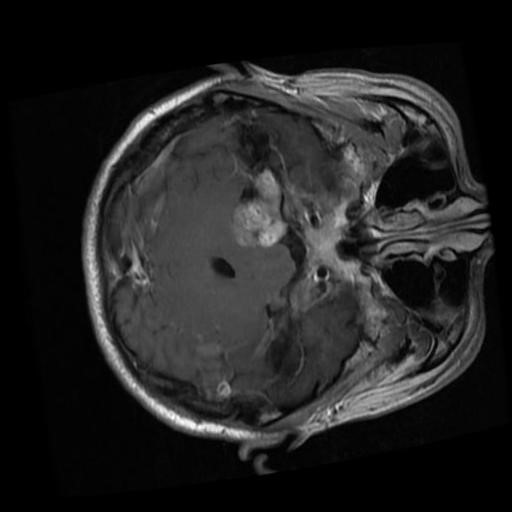
Label: brain_menin